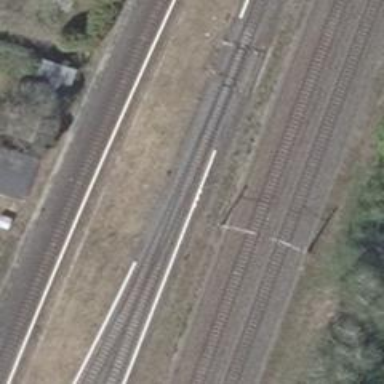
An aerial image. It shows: Railway switch with the turnout on the right side.